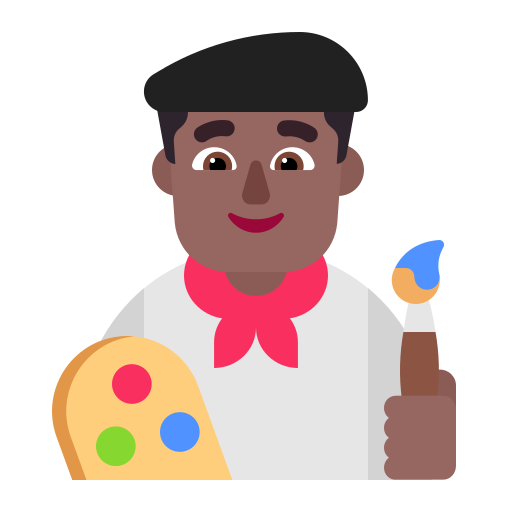
man artist flat  dark